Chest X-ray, PA view. Patient: 41 years old, sex M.
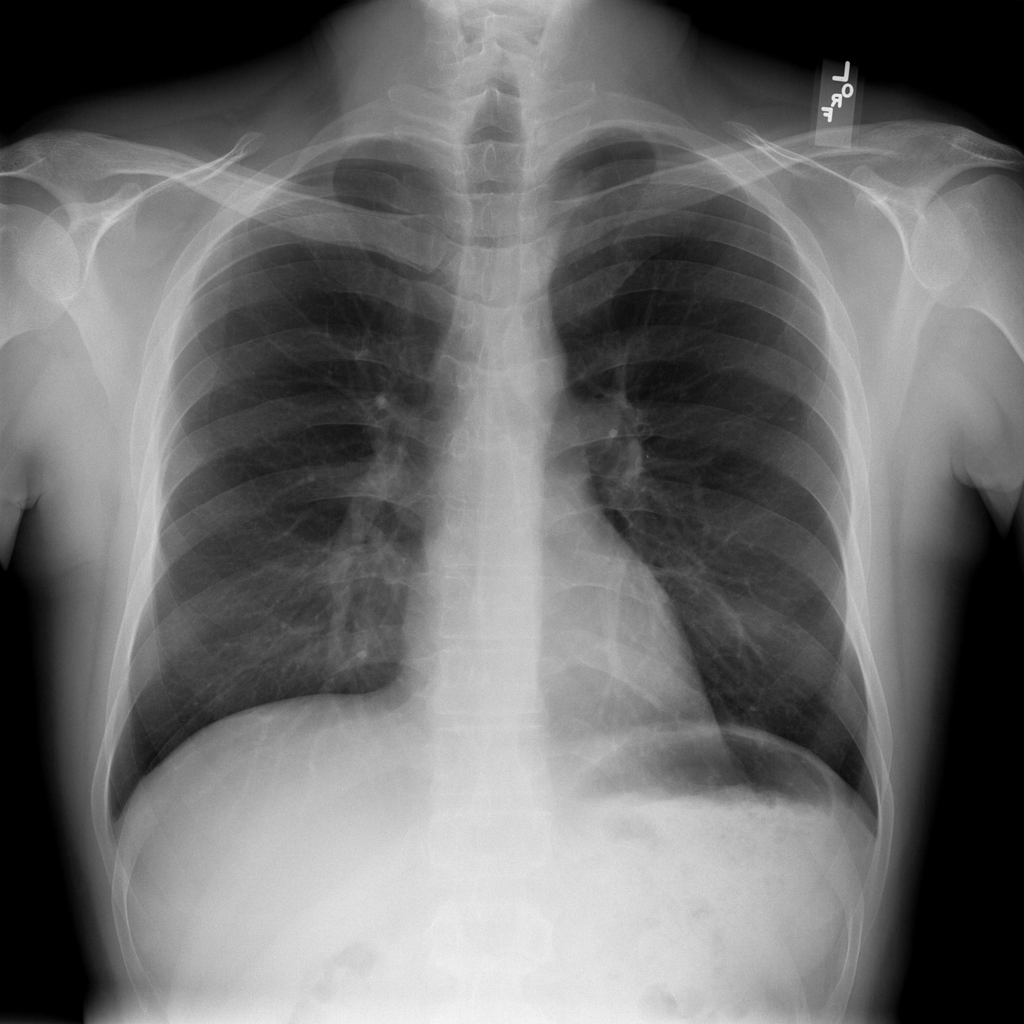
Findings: No Finding